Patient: sex F, age 58
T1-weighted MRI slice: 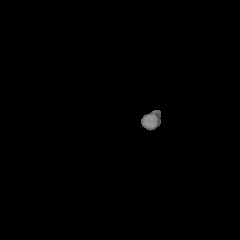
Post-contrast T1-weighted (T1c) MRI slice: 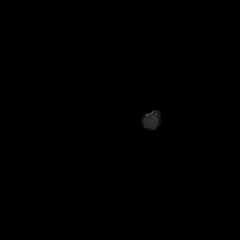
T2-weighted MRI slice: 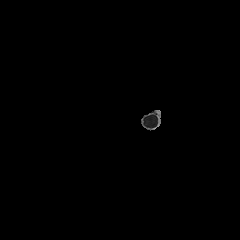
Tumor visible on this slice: no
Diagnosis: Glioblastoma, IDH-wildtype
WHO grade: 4